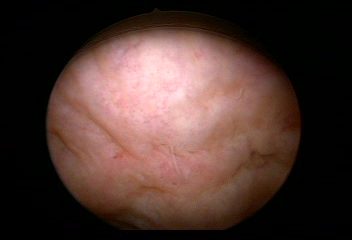
Modality: WLC
Class: Normal mucosa
Bladder cancer association: No